Question: I am trying to set up an existing DNN project on my local machine using IIS. I've downloaded and restored a copy of the live database, then downloaded website files from the FTP and placed them into a virtual directory on my machine.
At this point, when I navigate to the homepage, I am presented with the DotNetNuke installation wizard. When I proceed with the wizard, it starts performing DB updates and fails on the version 05.03.00. Here is the screenshot of the output:

The only log that I can find is the EventLog table on the database, but it doesn't contain any useful information about the error.
The interesting thing is that the website runs fine on the production server, so the DNN file version should be the same as the database version, therefore there should be no need for DB updates.
I've installed the DNN community edition v06.02.00 (together with MS WebMatrix) last week, but removed it prior to setting up this project. I'm thinking it could have something to do with this issue. If anyone has experienced these kind of problems, maybe you can point me in the right direction here?
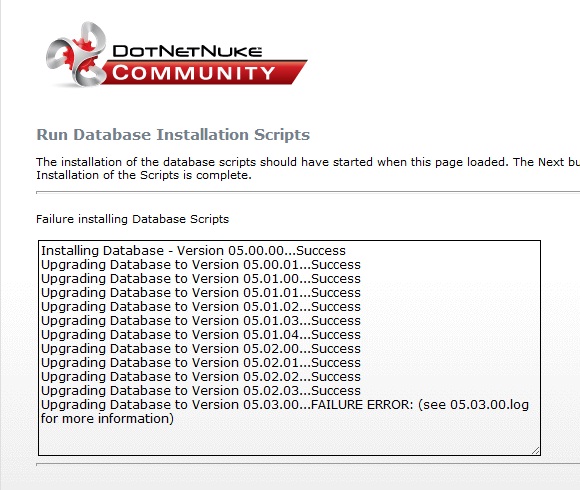
Answer: Based on what you have mentioned I would guess that you need to update your ConnectionString in the web.config to point to the proper database. (The one you restored).